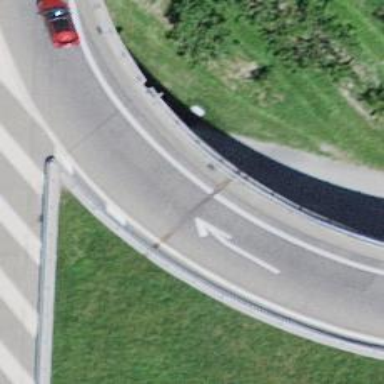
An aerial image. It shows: Asphalt bridge for motorway link.